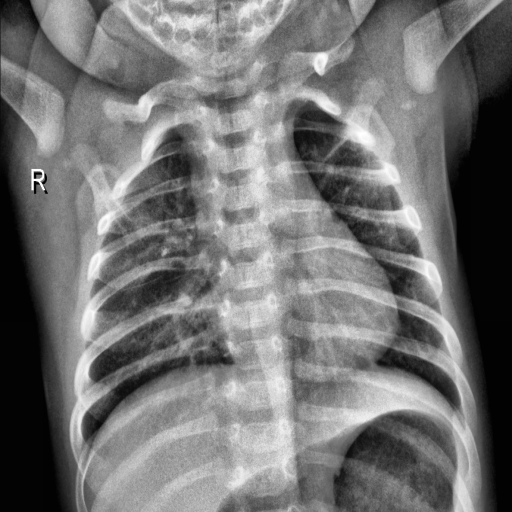
Finding: NORMAL